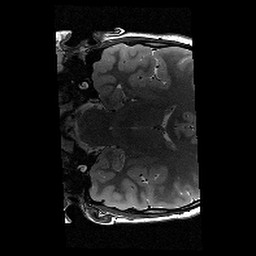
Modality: T2w
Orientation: coronal
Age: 11
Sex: male
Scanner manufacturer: siemens
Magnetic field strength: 3 T
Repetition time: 9.23 s
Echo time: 0.067 s